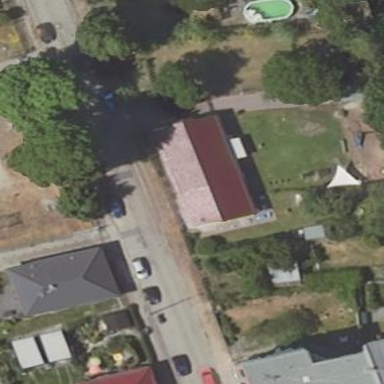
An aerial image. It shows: Building.